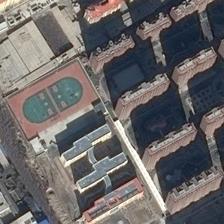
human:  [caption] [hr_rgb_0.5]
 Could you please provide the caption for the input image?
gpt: a small playground locate in the center of many high buildings .

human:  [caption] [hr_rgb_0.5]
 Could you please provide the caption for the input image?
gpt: some tall buildings and small buildings are around a playground .

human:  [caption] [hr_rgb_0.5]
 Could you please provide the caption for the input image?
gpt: a playground is surroundeded by many tall buildings .

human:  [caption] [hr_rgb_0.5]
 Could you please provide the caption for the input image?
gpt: the playground is hemmed by a lot of tall buildings .

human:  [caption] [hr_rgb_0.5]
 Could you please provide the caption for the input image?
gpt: a playground with two basketball fields in it is surrounded by many houses .